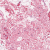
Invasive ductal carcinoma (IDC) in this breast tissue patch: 0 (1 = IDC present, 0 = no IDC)